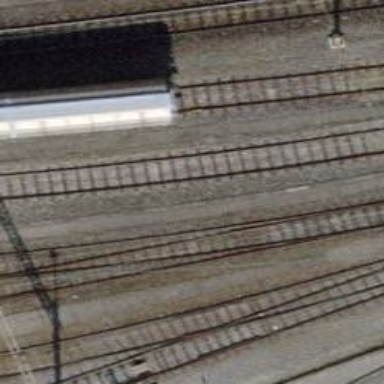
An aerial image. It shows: Railway yard with one track. The railway is electrified with contact line.